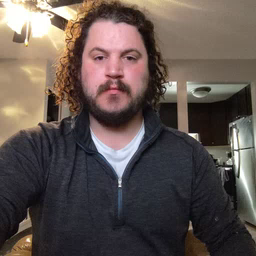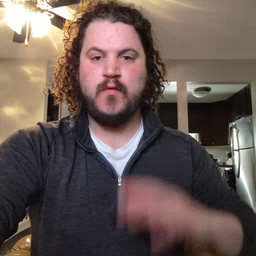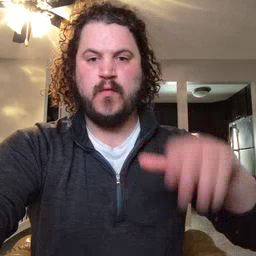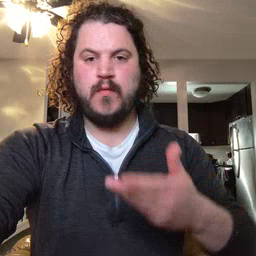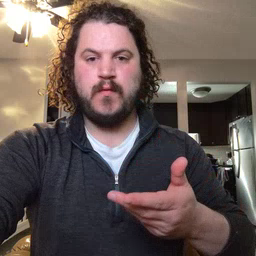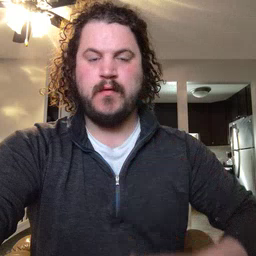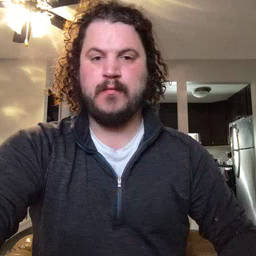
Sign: all